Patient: sex F, age 71
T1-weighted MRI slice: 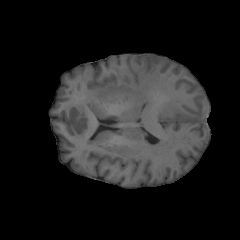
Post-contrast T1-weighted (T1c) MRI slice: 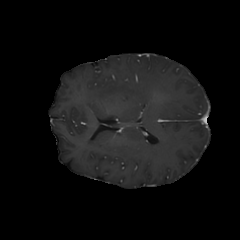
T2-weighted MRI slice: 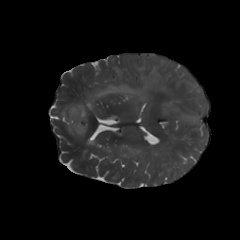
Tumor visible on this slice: yes
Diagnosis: Glioblastoma, IDH-wildtype
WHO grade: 4